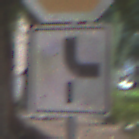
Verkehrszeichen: VerlaufVorfahrtsstrasse10
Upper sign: Stop
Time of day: MorningAfternoon
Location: Outdoor (Suburban)
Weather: PartlyCloudy
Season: NotSpecified
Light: Natural